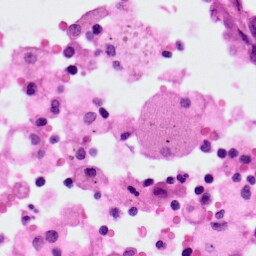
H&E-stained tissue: Lung